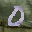
Label: 0